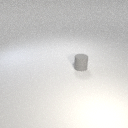
small gray rubber cylinder